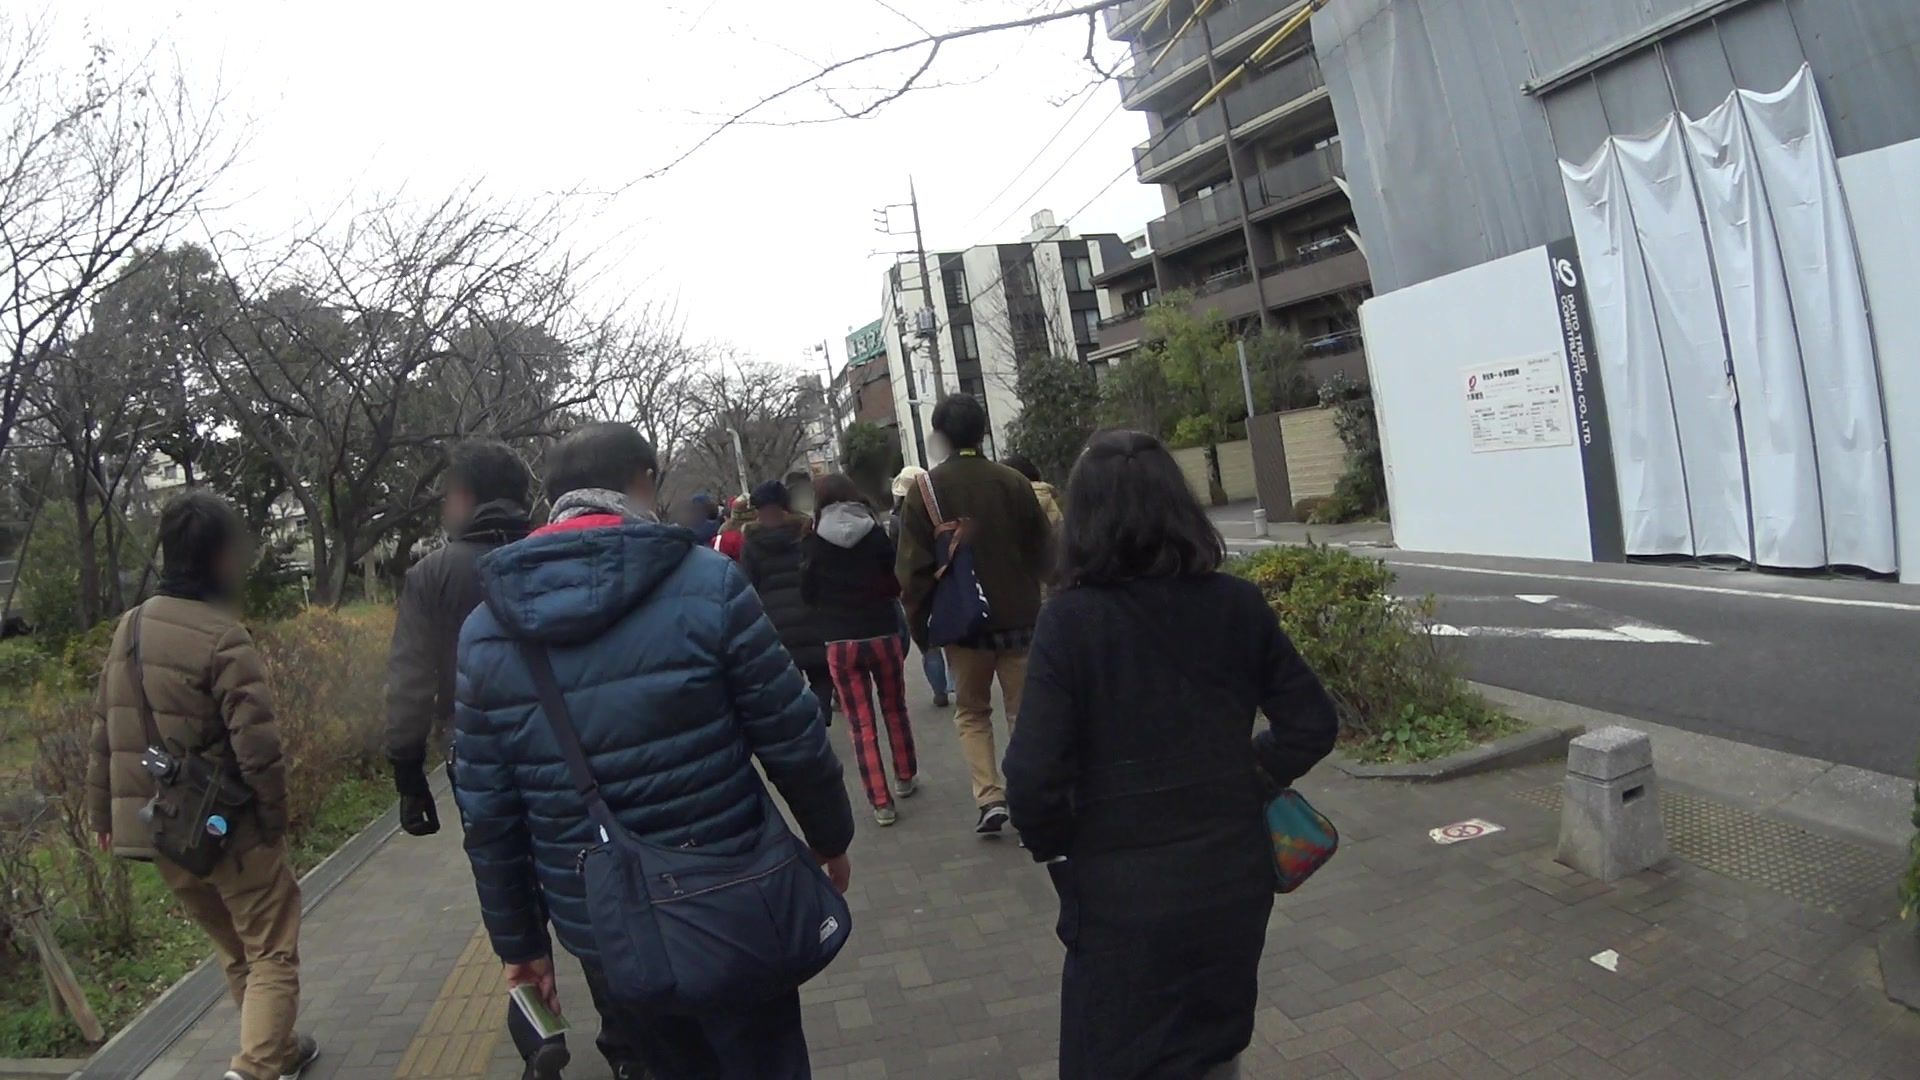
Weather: clear
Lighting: day
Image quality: good
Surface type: walking surface
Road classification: pedestrian, path
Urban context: urban centre
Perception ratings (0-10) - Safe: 1.44, Lively: 4.68, Beautiful: 3.51, Boring: 4.19, Depressing: 6.17, Wealthy: 2.43